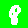
Digit: 8